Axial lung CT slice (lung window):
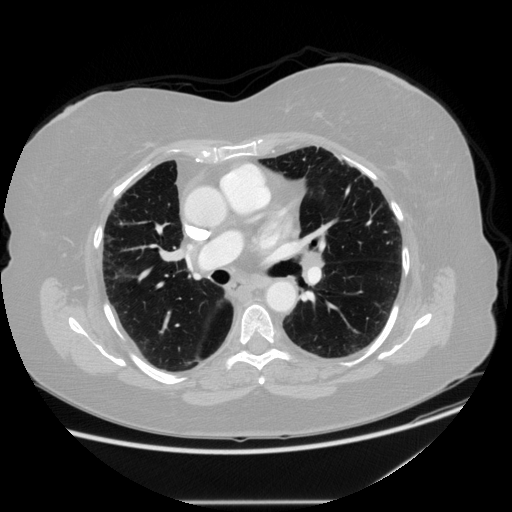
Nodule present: no